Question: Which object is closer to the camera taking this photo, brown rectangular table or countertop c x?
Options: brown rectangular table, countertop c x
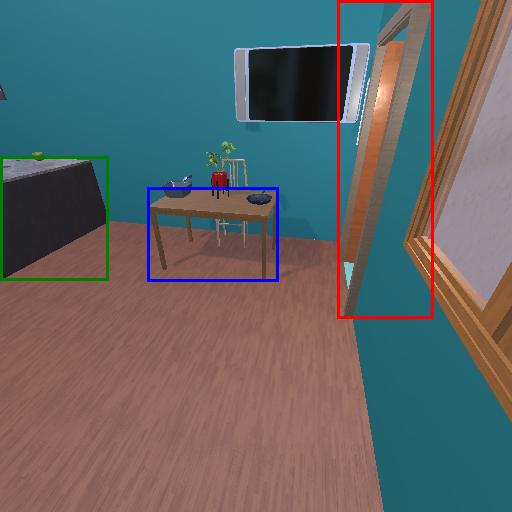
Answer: brown rectangular table